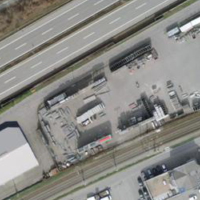
EUNIS habitat code: 57
Species observed at this site:
Prunus padus